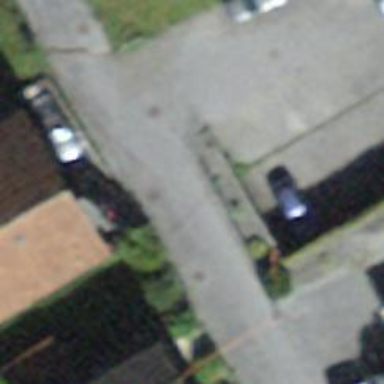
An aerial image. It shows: Asphalt road in residential area.